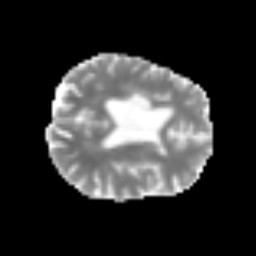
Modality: MD
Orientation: axial
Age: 75
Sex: female
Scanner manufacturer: siemens
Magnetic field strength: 3 T
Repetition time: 3.2 s
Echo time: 0.081 s